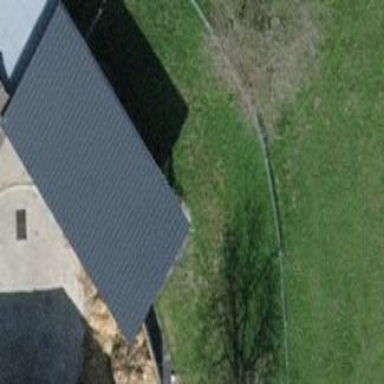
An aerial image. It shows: View of roof of building.